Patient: sex F, age 55
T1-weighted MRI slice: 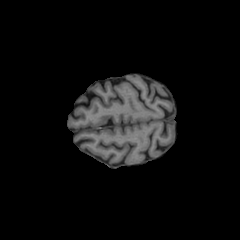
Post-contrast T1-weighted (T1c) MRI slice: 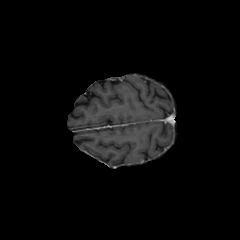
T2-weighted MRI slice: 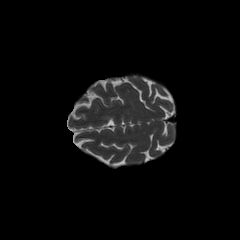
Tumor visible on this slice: no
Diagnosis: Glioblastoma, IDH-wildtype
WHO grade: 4